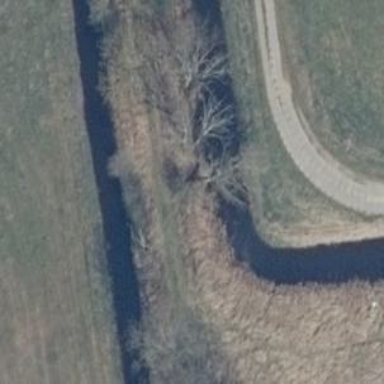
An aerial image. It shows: Row of trees in natural setting.